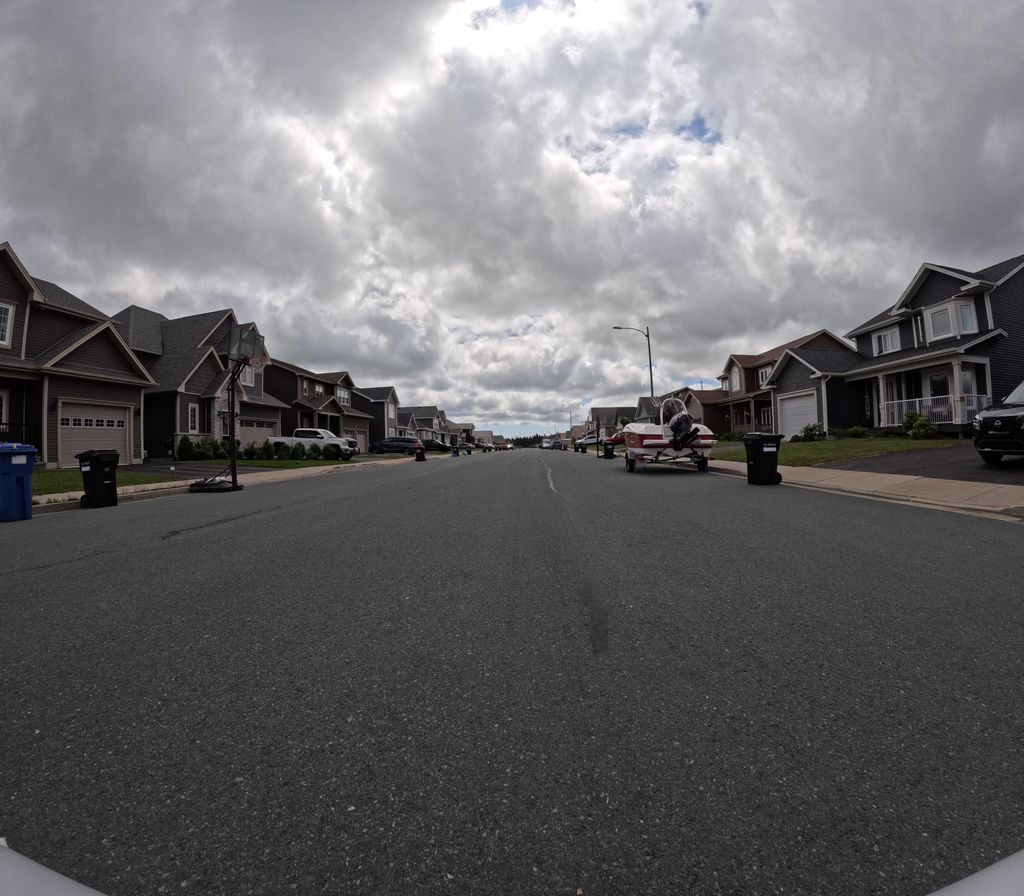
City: st_johns